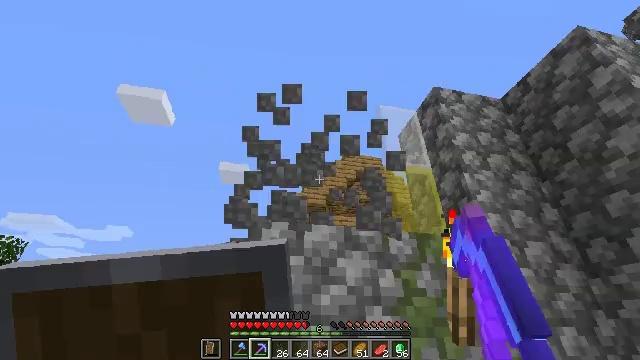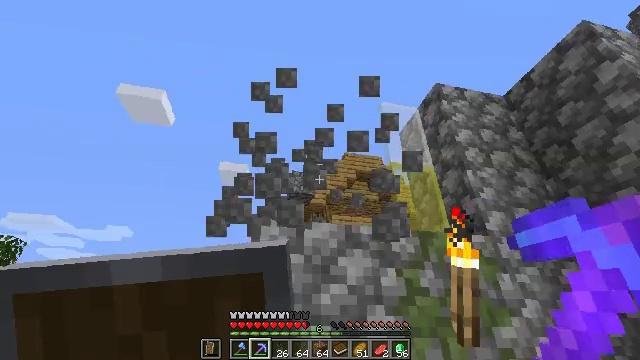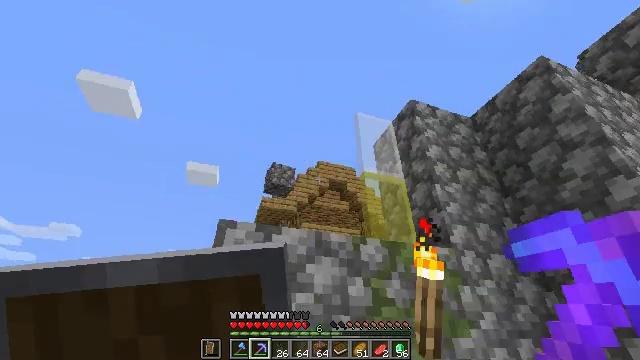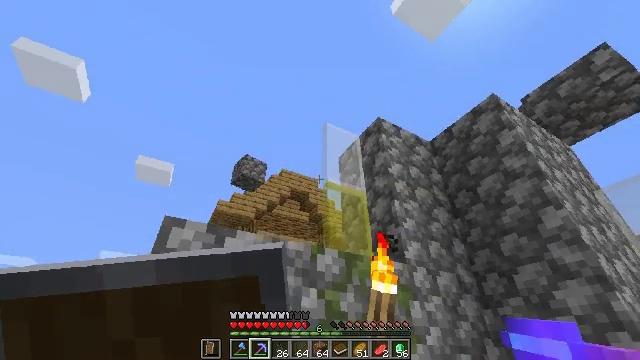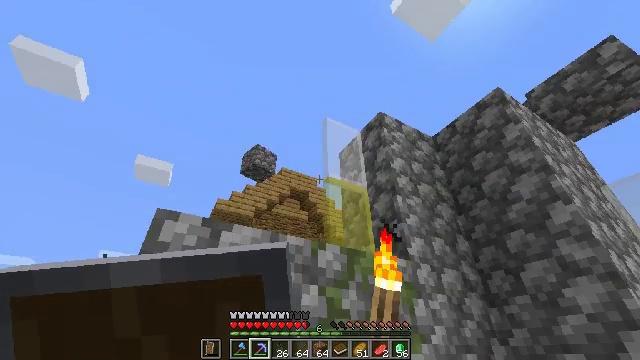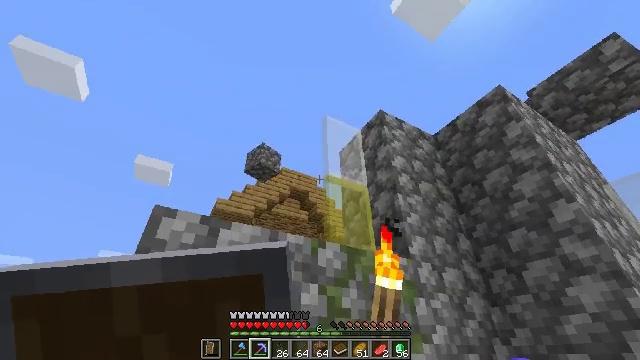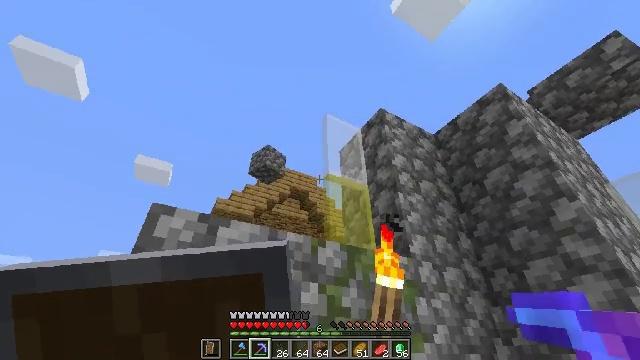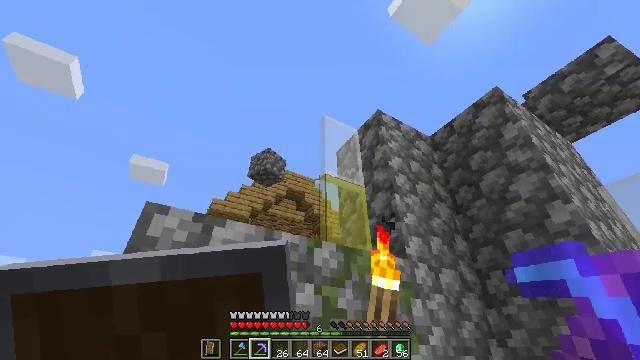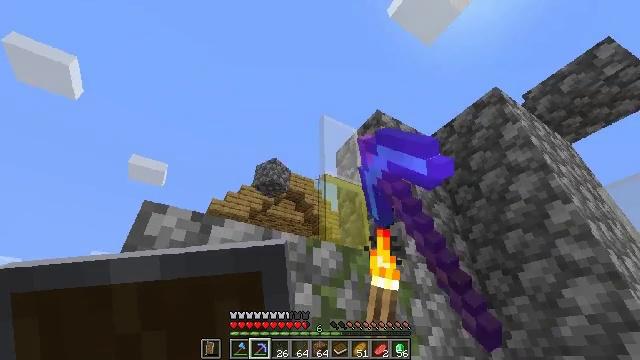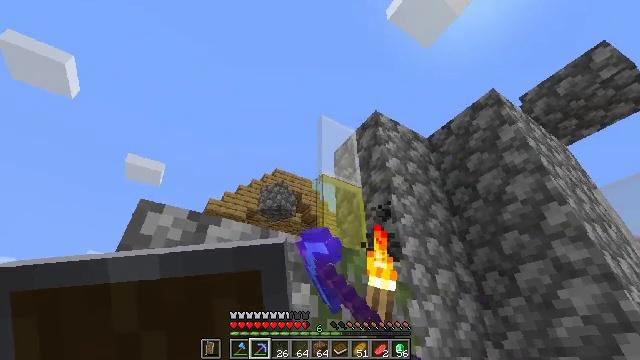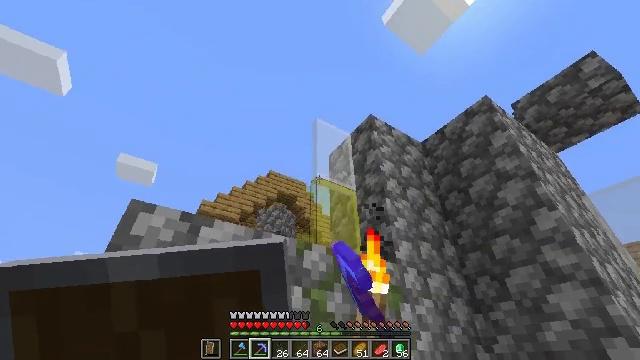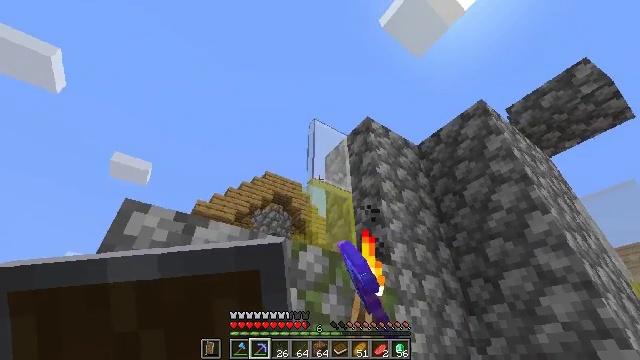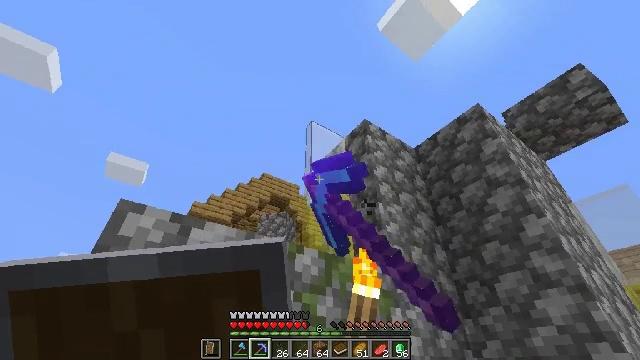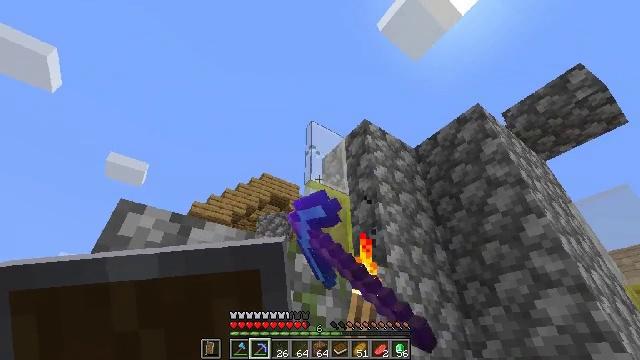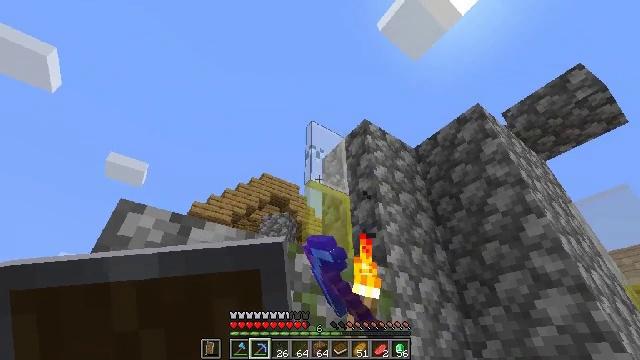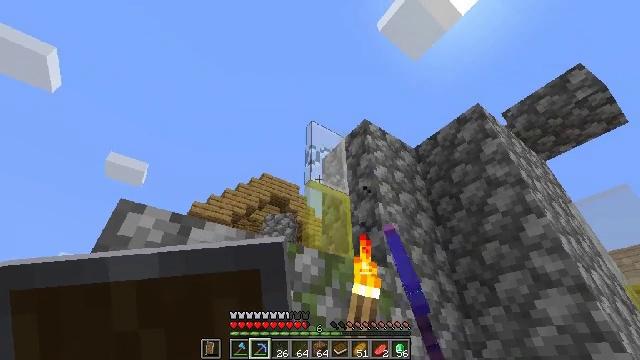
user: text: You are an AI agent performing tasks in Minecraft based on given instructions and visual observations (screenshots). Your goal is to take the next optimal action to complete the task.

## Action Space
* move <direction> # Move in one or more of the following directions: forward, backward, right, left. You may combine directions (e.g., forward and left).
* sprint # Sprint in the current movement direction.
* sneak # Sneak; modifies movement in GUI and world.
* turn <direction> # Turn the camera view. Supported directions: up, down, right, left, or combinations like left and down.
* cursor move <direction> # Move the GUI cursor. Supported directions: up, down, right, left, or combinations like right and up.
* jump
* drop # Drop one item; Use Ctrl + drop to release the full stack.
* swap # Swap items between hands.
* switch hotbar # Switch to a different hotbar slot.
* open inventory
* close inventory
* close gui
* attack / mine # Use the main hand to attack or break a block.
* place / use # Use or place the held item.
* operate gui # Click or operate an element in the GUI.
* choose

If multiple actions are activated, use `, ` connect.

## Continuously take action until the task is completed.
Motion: motion action
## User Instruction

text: Destroy the white stained glass pane gently.
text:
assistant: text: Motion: move forward, sneak, attack / mine
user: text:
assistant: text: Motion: move forward, sneak, turn right and up, attack / mine
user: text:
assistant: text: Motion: move forward, sneak, turn right and up, attack / mine
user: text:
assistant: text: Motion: move forward, sneak, attack / mine
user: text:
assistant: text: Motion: sneak, attack / mine
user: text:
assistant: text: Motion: sneak, attack / mine
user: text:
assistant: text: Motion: sneak, attack / mine
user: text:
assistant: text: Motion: sneak, attack / mine
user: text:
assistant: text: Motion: sneak, attack / mine
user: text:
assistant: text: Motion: sneak, turn right, attack / mine
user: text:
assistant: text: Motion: sneak, turn right, attack / mine
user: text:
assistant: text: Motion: sneak, attack / mine
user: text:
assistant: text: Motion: sneak, attack / mine
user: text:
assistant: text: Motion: sneak, attack / mine
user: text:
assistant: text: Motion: sneak, attack / mine
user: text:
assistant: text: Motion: sneak, attack / mine
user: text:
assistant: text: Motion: sneak, attack / mine
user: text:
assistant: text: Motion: sneak, attack / mine
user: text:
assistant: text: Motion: sneak, attack / mine
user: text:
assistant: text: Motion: sneak, attack / mine
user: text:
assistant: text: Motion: sneak, attack / mine
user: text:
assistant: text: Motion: sneak, turn down, attack / mine
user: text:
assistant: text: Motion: sneak, turn down, attack / mine
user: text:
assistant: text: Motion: sneak, attack / mine
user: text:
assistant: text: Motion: sneak, attack / mine
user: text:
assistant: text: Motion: sneak, attack / mine